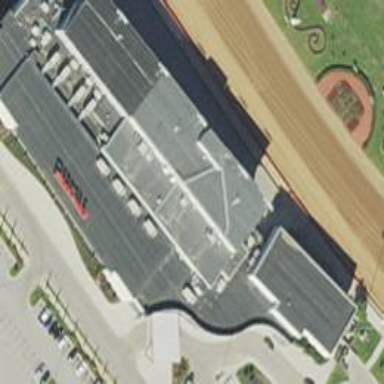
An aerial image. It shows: Stadium used for horse racing.